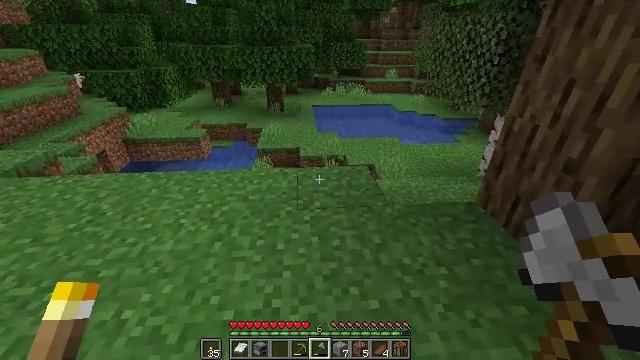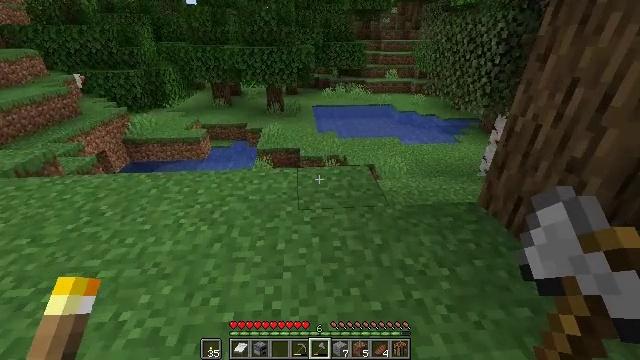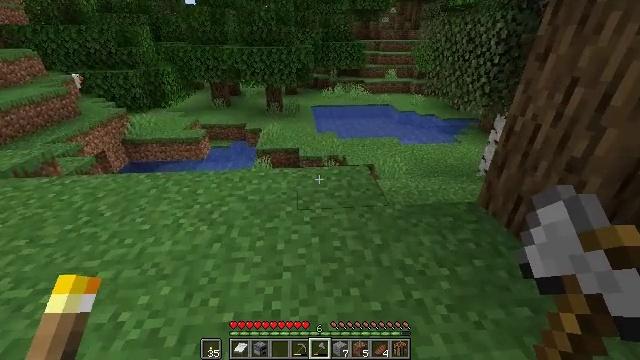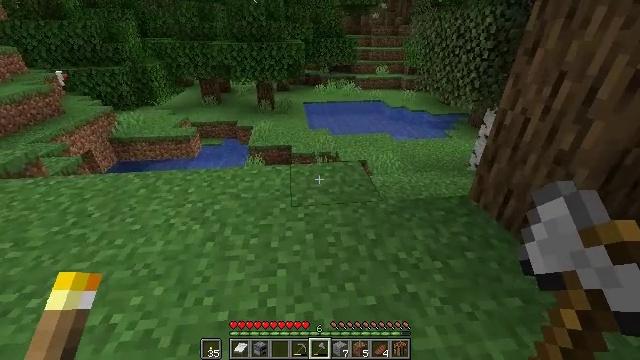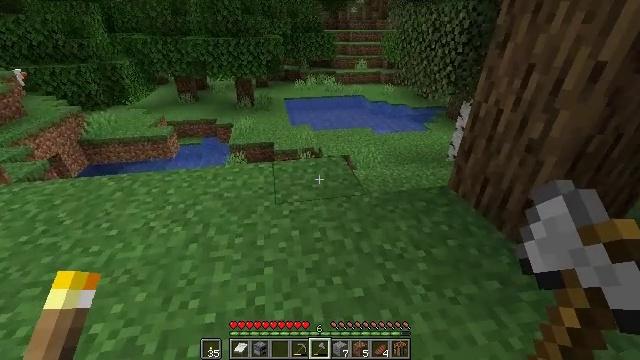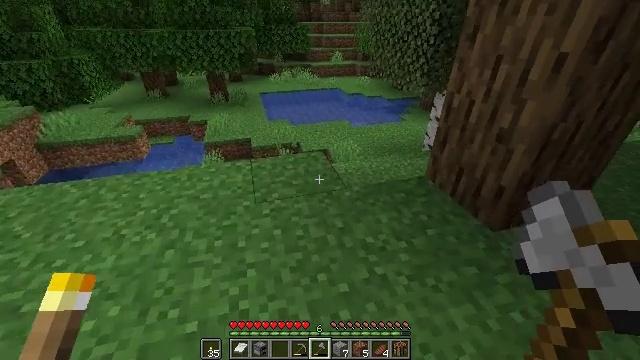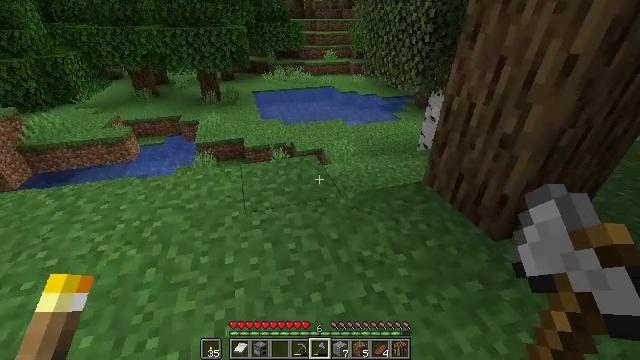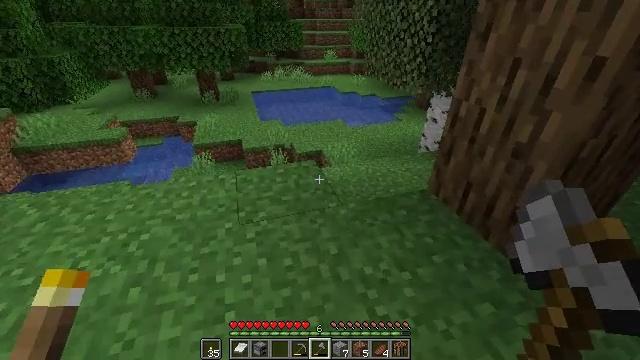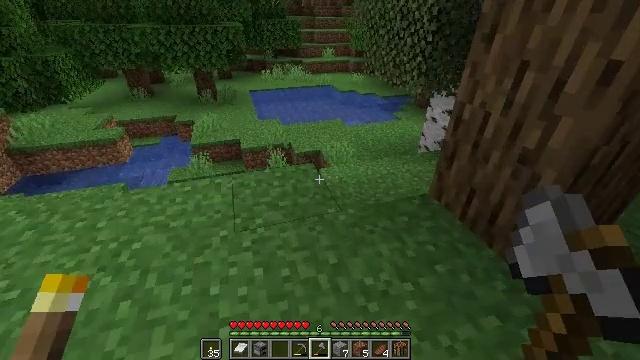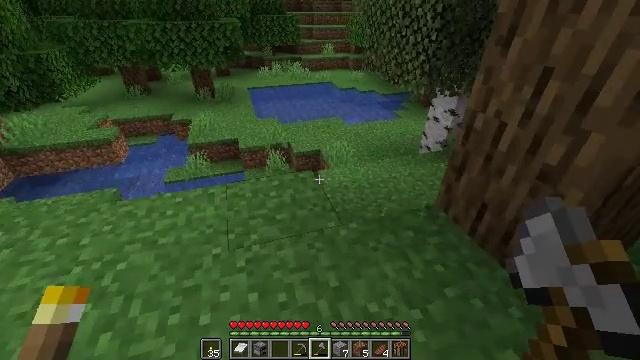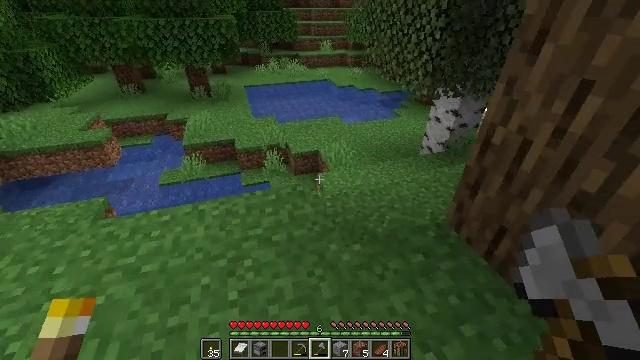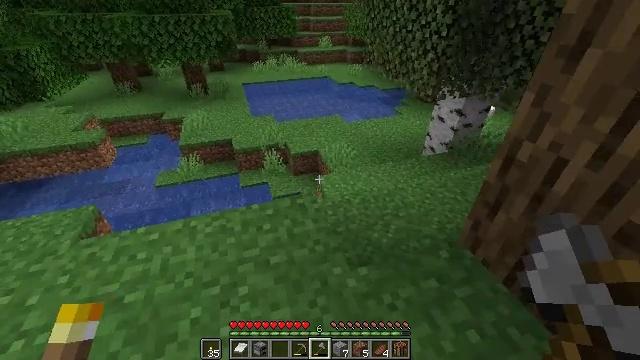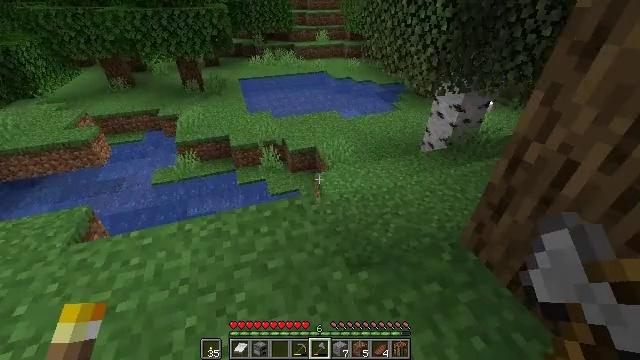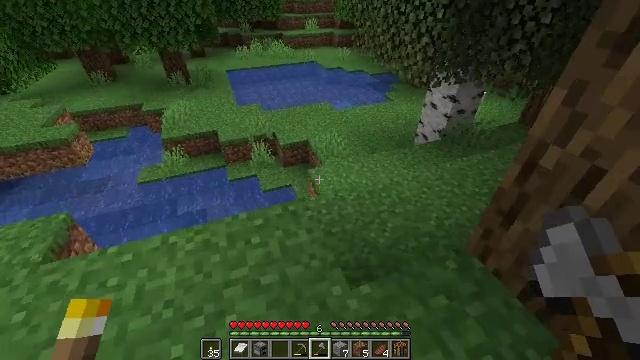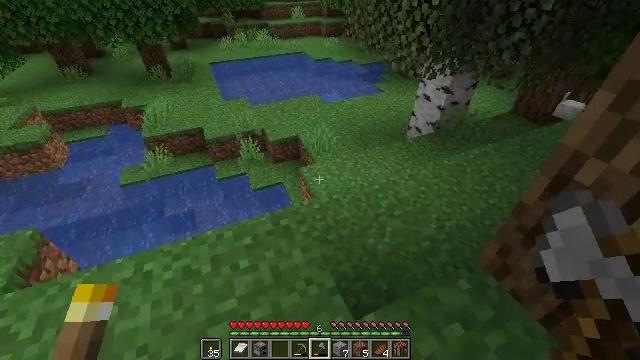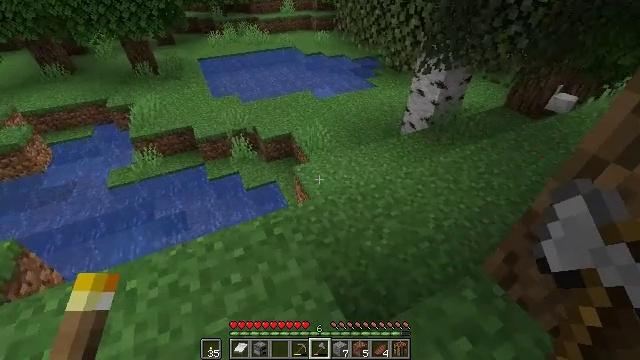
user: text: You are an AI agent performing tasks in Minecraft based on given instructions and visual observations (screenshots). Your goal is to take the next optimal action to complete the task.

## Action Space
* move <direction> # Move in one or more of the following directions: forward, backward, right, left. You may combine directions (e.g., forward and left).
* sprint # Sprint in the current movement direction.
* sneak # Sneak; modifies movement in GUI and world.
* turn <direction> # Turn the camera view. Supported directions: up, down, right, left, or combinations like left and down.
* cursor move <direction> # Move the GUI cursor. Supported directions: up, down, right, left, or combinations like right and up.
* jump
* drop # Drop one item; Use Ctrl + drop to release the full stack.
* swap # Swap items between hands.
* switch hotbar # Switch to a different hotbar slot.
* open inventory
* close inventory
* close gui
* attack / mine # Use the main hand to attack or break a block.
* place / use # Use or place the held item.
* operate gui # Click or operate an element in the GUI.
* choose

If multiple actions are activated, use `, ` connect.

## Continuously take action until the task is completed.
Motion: motion action
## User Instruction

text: Gather bee nest from a tree in the forest.
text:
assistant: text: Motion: no_op
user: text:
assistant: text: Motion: no_op
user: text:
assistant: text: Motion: turn right
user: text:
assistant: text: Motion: turn right
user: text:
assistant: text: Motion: move forward, turn right and down
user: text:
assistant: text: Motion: move forward, turn right
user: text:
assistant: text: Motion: move forward
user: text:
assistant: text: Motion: move forward
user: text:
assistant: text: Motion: move forward
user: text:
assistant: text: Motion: move forward
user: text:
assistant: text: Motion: move forward
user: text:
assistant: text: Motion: move forward, turn down
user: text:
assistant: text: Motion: move forward, turn right and down
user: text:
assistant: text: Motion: move forward, turn right and down
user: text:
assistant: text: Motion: move forward, turn right and down
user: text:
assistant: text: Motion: turn right and down
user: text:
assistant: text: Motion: turn right and down
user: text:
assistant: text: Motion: turn right and down
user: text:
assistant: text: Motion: turn right and down
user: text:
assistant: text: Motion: turn right
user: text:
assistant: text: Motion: turn right and down
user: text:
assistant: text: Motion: turn right and down
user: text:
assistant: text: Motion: turn right
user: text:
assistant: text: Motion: move forward, turn right
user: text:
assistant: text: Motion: move forward, turn up
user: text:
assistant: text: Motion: move forward
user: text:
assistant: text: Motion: move forward, turn up
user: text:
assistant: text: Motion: move forward, turn up
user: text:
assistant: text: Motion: move forward, turn up
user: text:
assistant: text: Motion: move forward, turn up